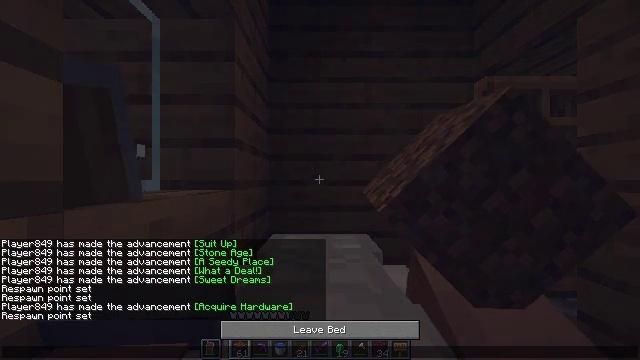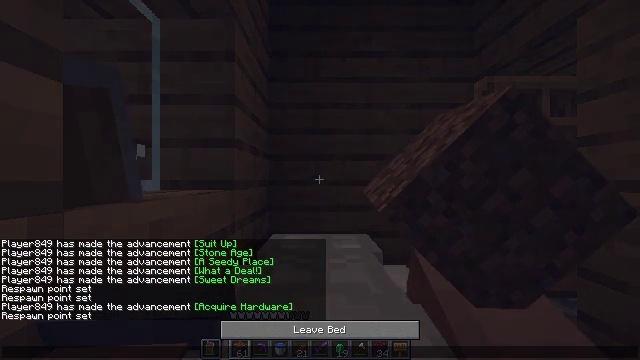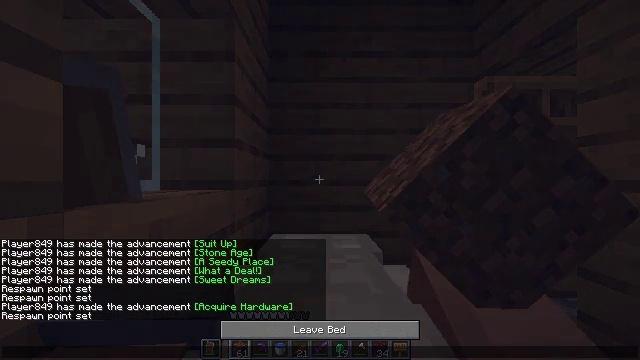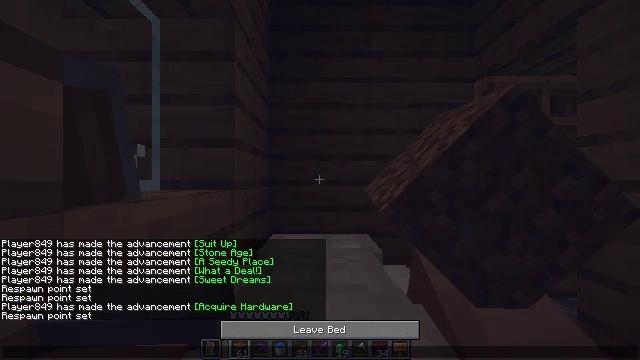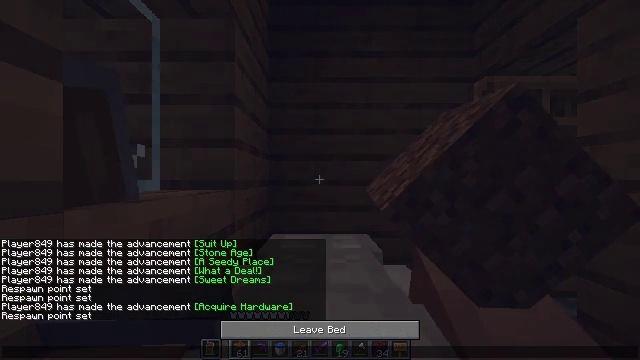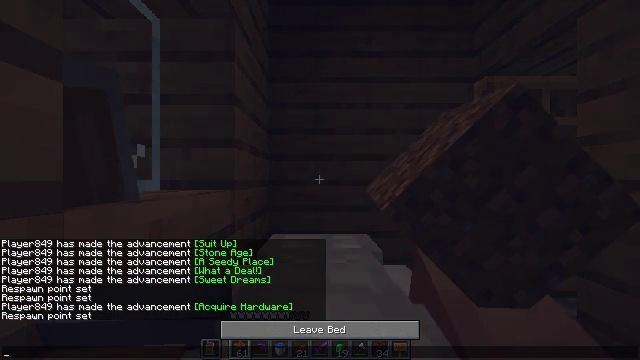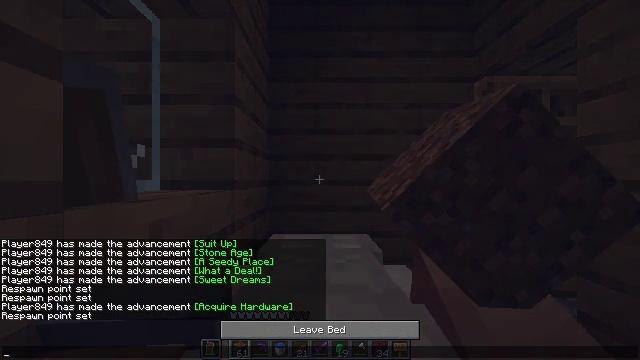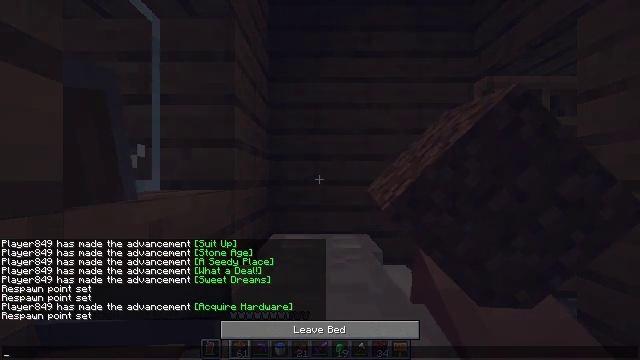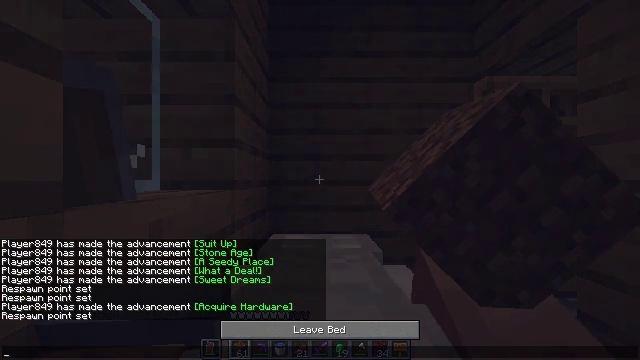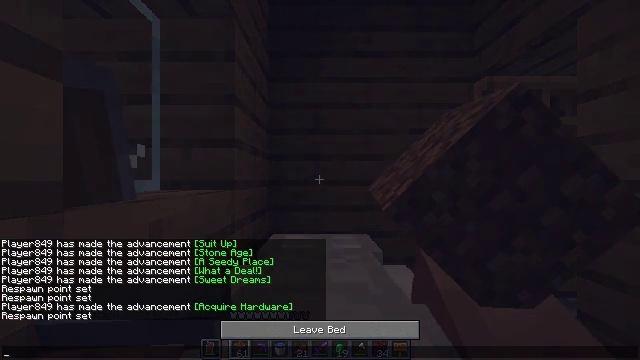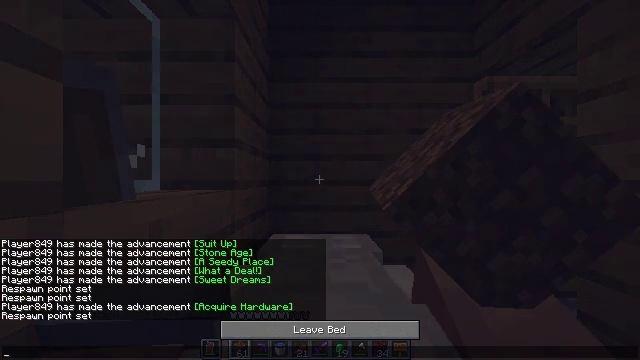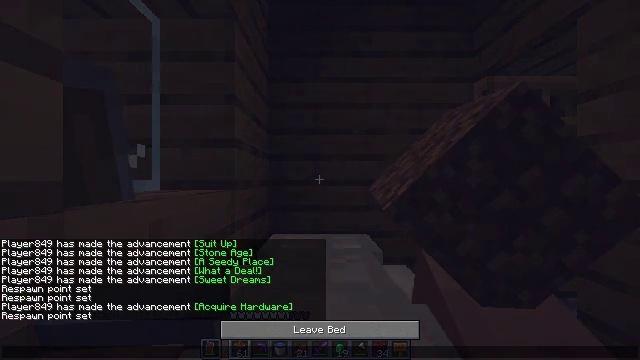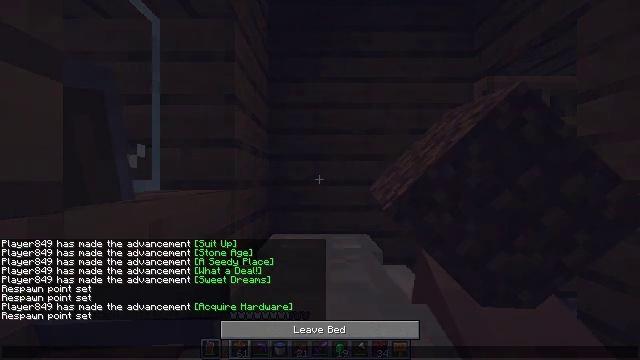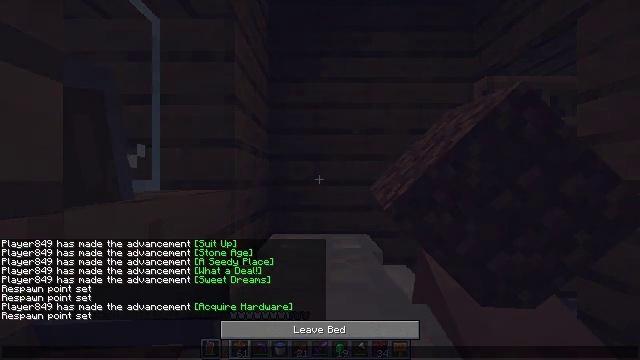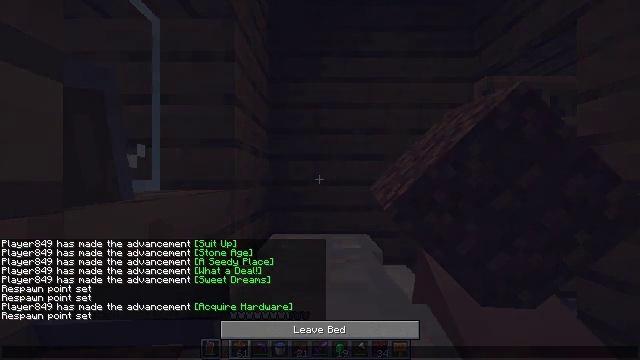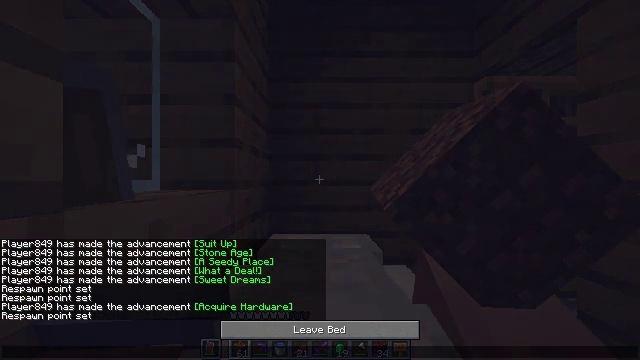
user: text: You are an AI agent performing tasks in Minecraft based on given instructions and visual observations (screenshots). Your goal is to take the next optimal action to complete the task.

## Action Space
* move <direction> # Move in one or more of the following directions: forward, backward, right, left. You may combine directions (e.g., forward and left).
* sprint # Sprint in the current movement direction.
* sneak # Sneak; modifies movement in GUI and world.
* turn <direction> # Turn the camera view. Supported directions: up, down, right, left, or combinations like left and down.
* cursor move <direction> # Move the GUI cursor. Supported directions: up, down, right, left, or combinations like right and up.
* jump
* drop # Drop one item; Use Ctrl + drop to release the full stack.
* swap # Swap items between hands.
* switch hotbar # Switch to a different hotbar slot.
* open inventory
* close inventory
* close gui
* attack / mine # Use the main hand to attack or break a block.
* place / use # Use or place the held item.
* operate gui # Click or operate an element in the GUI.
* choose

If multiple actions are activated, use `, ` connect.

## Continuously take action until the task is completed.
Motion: motion action
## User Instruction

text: Mine bamboo with your hand.
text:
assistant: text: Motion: no_op
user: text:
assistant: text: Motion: no_op
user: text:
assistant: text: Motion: no_op
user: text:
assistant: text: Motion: no_op
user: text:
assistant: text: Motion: no_op
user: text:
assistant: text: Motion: no_op
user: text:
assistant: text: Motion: no_op
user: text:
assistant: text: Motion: no_op
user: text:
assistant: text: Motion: no_op
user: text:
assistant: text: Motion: no_op
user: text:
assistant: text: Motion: no_op
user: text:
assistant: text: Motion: no_op
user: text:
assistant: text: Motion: no_op
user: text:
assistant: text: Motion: no_op
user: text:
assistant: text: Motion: no_op
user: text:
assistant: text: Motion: no_op
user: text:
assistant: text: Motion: no_op
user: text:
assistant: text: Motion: no_op
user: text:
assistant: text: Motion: no_op
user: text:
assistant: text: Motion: no_op
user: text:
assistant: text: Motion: no_op
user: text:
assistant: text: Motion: no_op
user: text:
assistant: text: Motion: no_op
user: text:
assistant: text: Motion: no_op
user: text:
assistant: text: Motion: no_op
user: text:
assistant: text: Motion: no_op
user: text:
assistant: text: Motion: no_op
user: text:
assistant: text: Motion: no_op
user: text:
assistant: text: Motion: no_op
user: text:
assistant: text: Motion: no_op